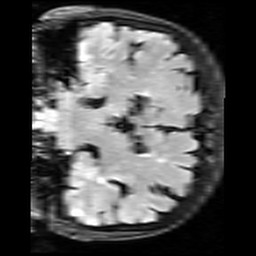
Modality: FLAIR
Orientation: coronal
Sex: female
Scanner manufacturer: siemens
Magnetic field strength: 3 T
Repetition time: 10 s
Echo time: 0.09 s